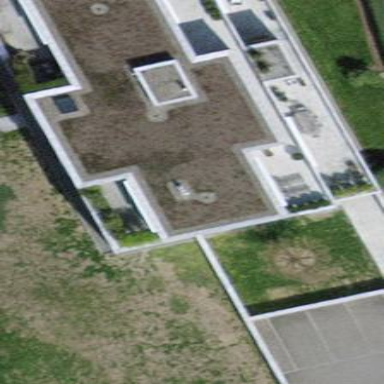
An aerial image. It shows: Apartment building with flat roof.